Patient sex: F
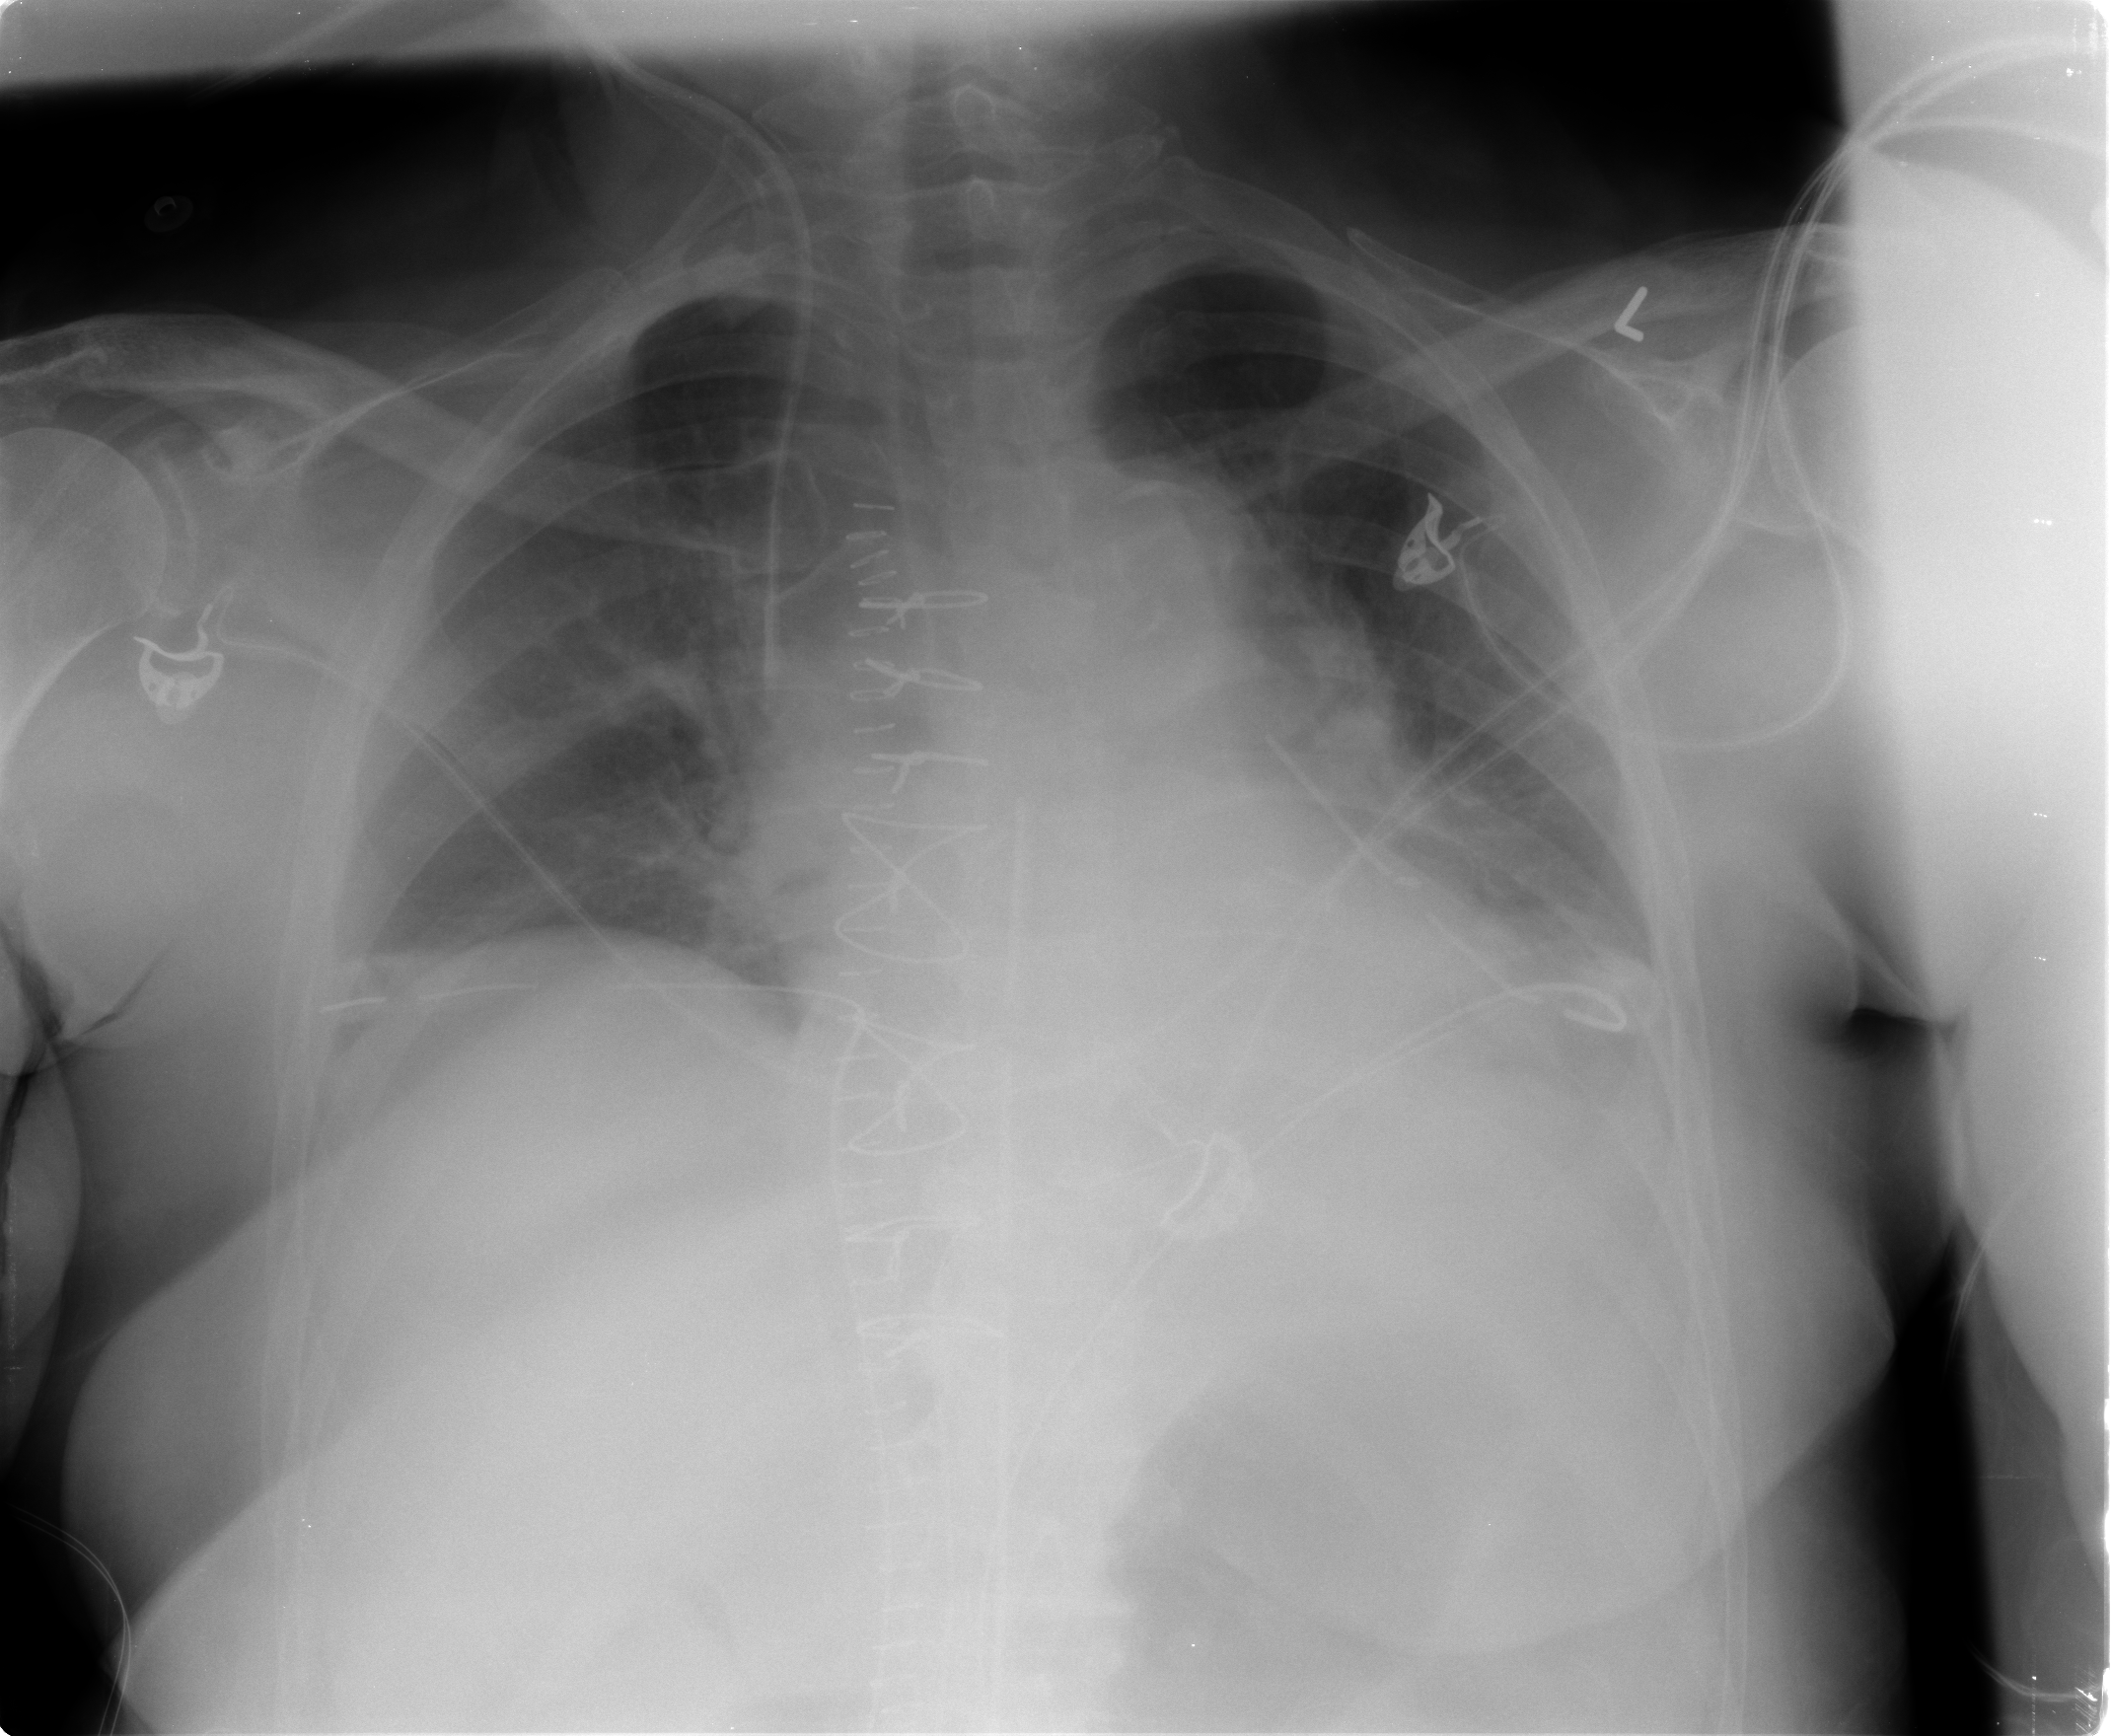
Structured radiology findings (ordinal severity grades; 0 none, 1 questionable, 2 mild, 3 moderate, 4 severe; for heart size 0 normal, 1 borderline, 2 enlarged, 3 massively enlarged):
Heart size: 1
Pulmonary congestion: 2
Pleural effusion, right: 0
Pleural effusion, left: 2
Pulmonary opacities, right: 2
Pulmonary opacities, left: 2
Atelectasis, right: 2
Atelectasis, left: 2